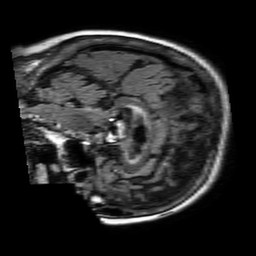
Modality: FLAIR
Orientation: sagittal
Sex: female
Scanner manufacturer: philips
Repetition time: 11 s
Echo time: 0.125 s